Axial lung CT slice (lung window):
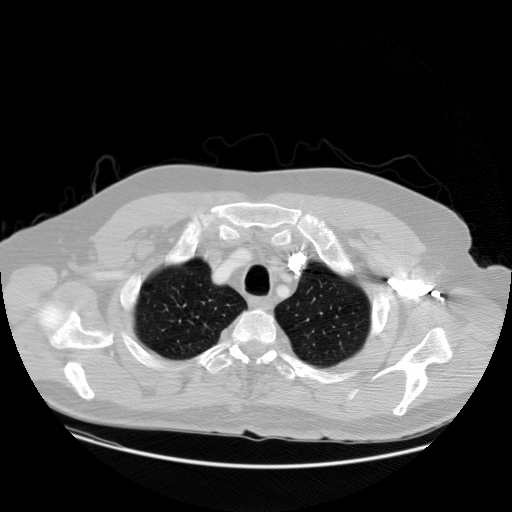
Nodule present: no